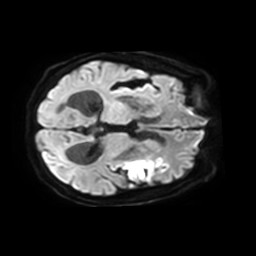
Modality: TRACE
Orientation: axial
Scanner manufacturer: philips
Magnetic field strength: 3 T
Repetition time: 4.113 s
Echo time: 0.06054 s